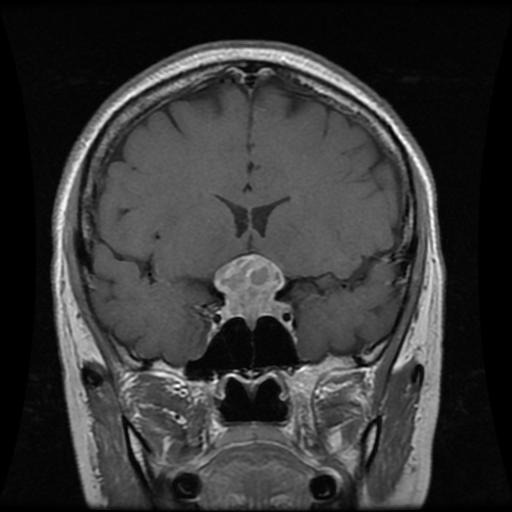
Label: pituitary